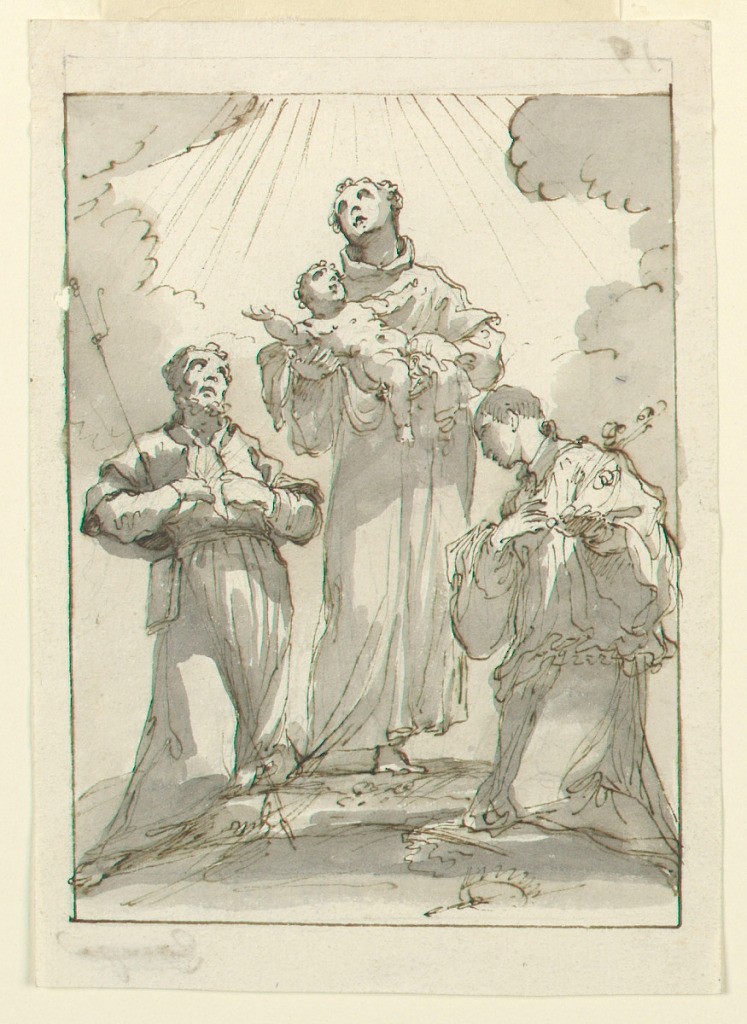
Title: Saint Anthony of Padua Holding the Infant
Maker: Giacomo Zampa, Italian, 1731 - 1808
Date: ca. 1780
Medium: Pen and ink, brush and brown wash, brush and white gouache on paper
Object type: Drawing
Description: Saint Anthony is shown half-length. The Infant strokes his cheeks. Below is a line and an upper part of another design.